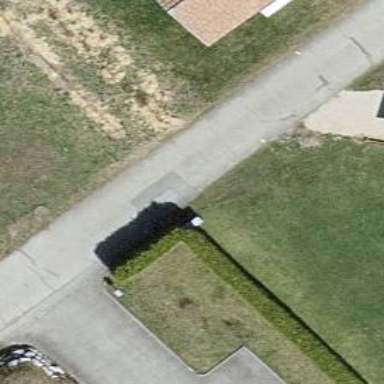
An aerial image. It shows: Hedge acting as barrier.